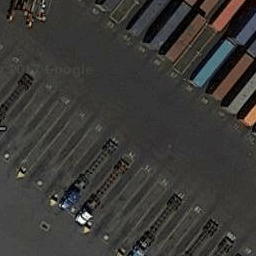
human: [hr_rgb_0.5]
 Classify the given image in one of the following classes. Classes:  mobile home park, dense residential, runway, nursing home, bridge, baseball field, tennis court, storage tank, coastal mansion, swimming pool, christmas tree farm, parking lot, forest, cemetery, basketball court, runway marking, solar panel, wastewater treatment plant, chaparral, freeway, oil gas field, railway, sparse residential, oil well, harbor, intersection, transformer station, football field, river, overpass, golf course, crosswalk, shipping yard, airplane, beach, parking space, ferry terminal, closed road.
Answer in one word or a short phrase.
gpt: shipping yard